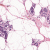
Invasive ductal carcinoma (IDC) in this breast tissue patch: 0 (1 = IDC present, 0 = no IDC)